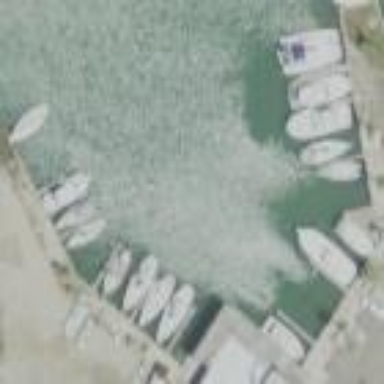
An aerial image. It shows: Marina situated on the water.